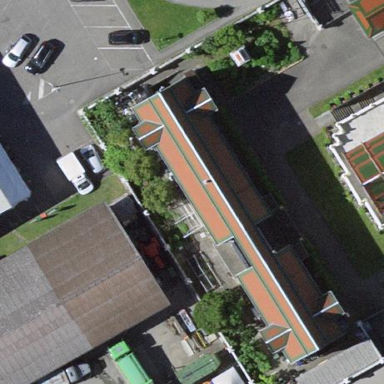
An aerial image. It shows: Dormitory building.